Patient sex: F
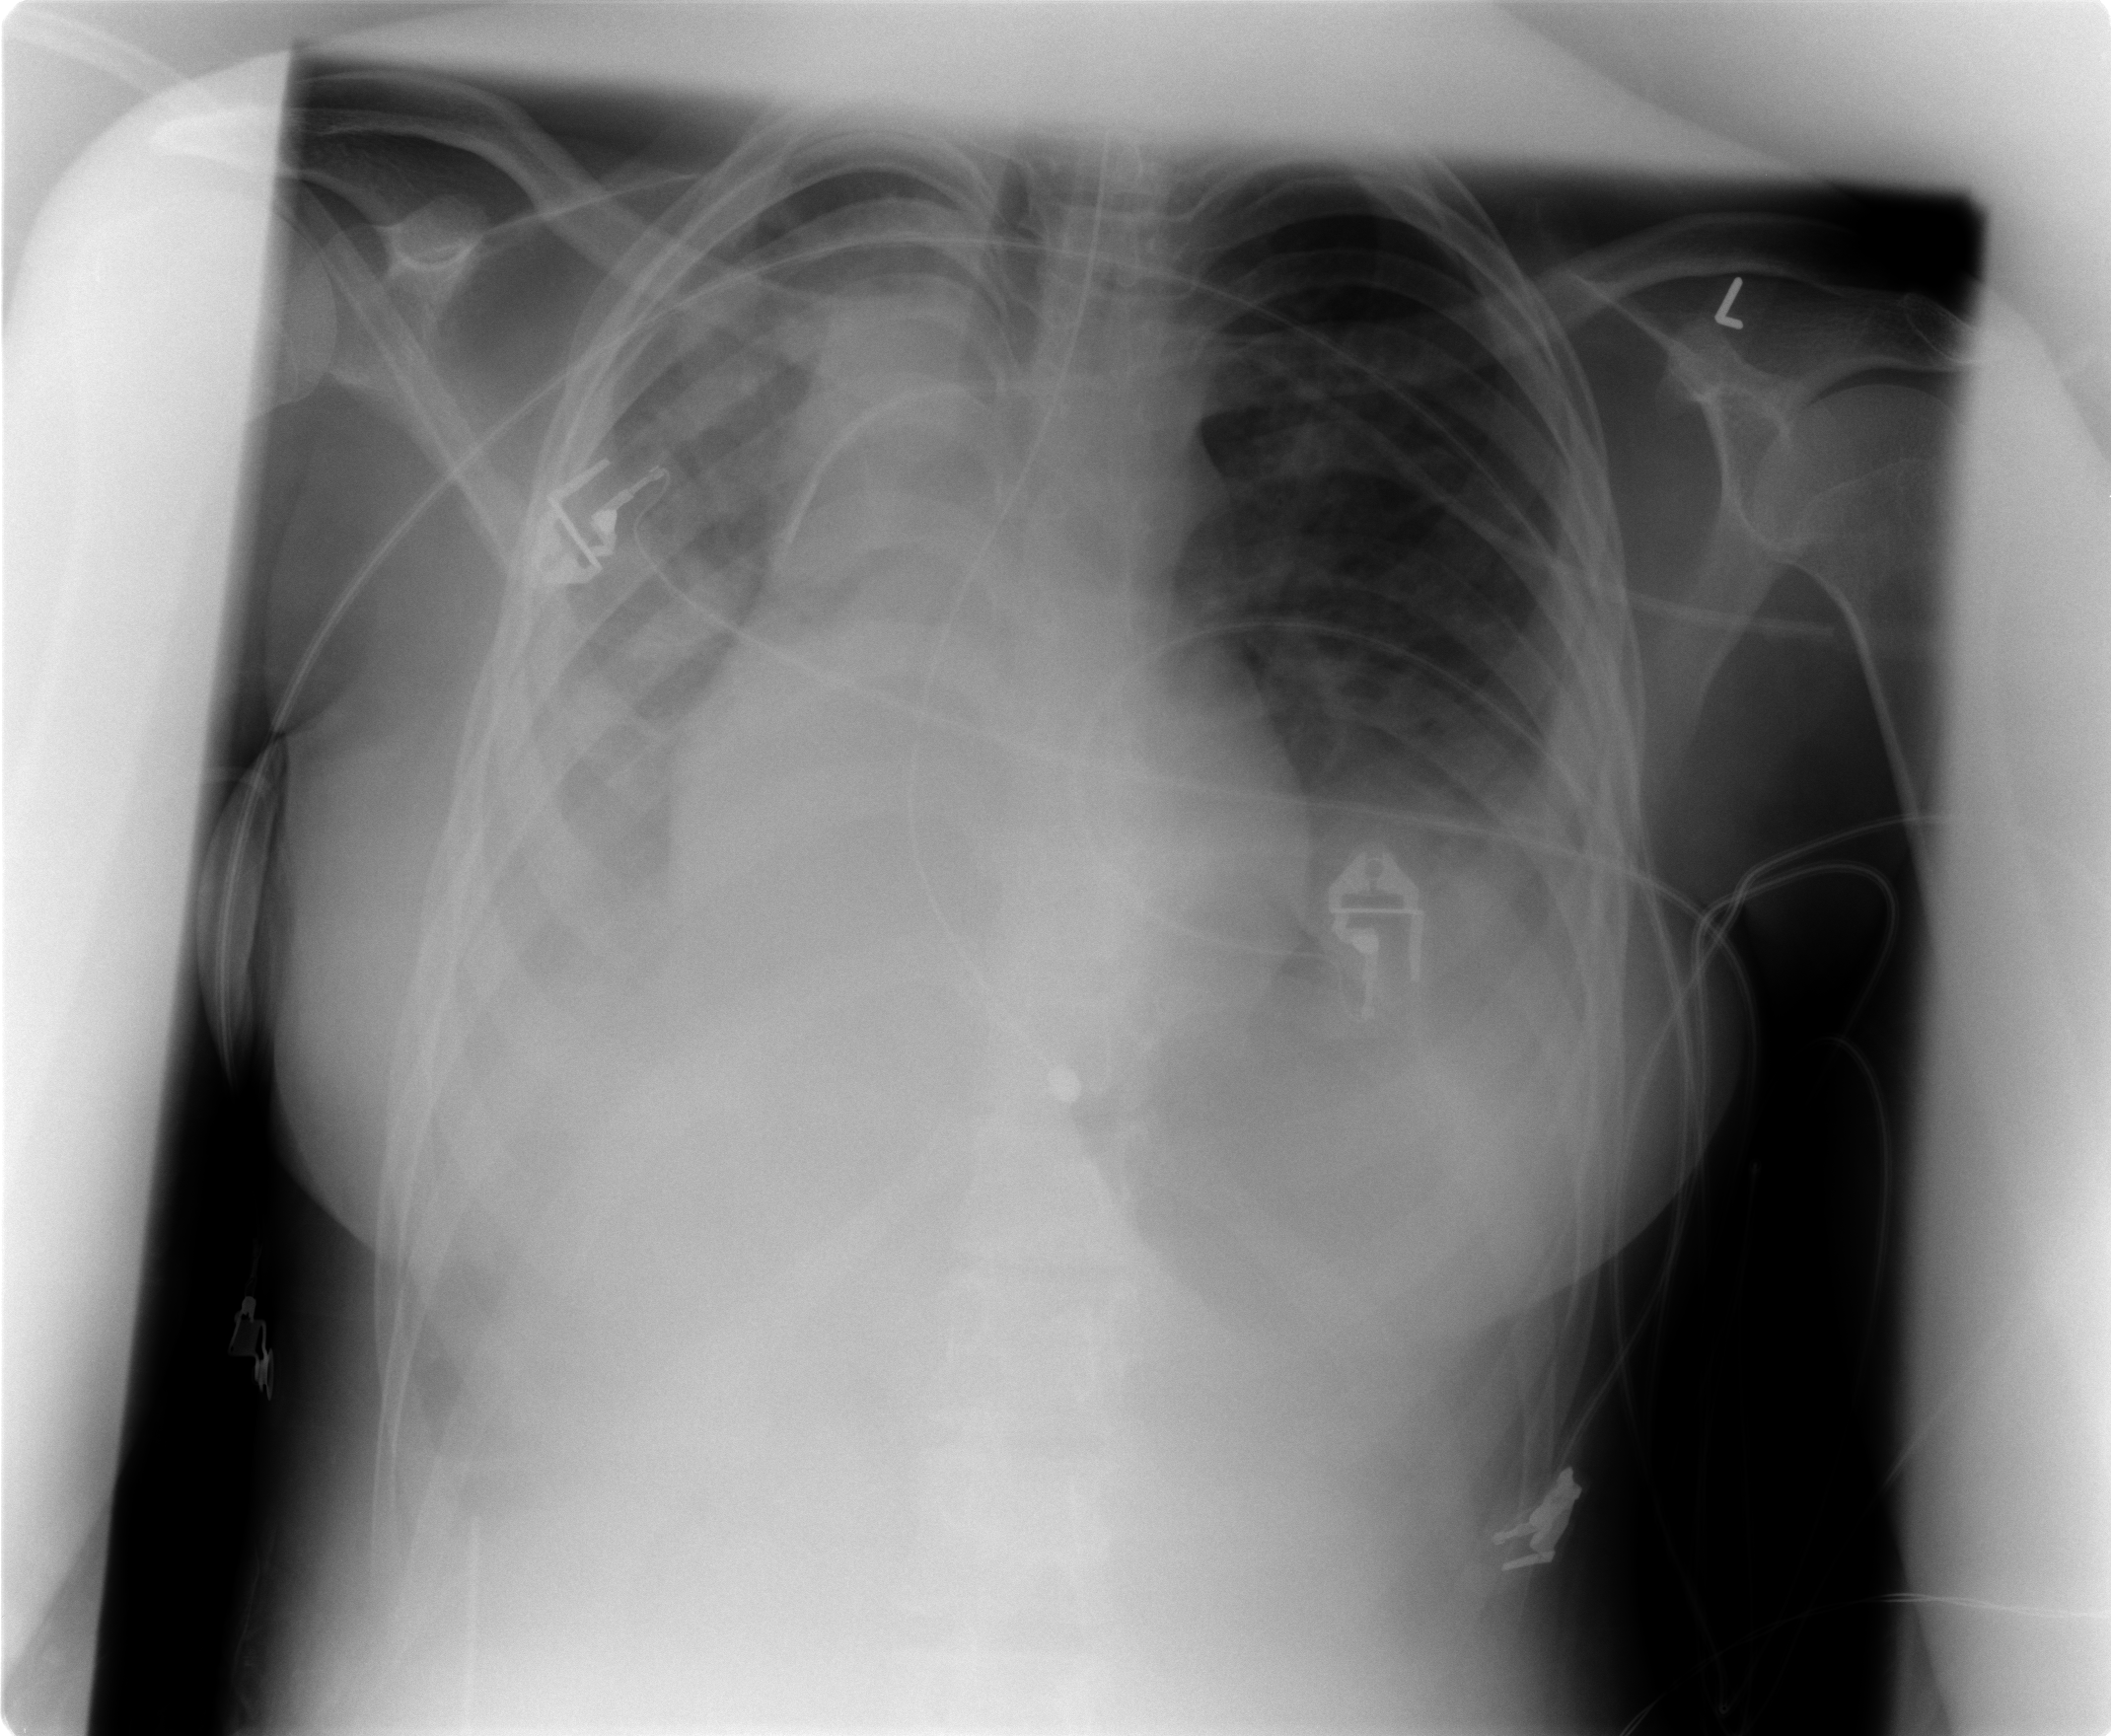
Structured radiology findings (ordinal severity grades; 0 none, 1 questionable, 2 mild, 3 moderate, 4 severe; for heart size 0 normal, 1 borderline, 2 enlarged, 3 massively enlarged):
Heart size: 2
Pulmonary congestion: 1
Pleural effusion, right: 2
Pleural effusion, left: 2
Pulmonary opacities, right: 3
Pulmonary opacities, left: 2
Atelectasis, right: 3
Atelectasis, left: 2